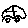
Label: car